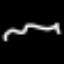
Label: squiggle